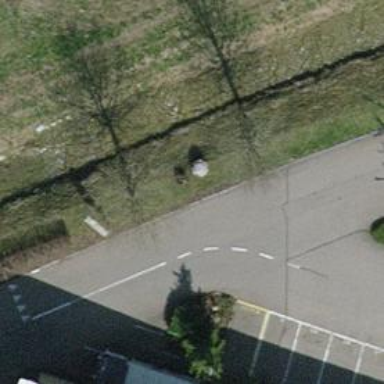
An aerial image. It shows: Asphalt parking aisle road for service vehicles.